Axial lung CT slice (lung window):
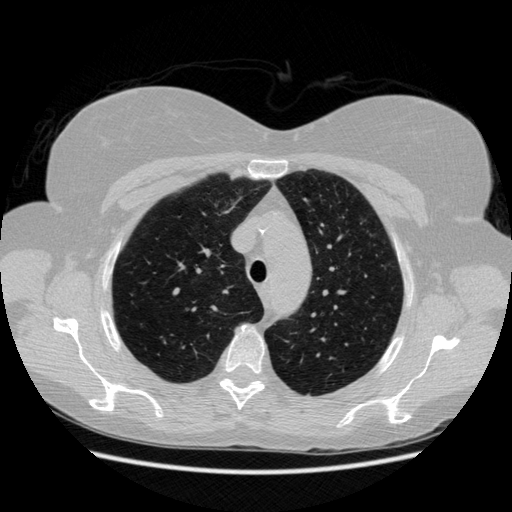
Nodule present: no